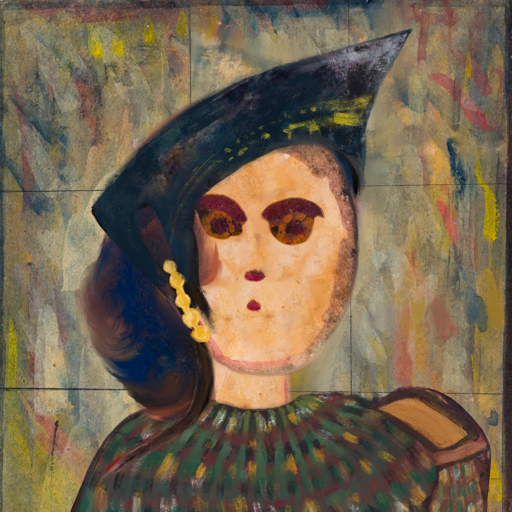
Background: GypsyMother, Head And Neck Front: Childish, Face Front: Doll, Bust: After_Raid, Hair Front: Mother_And_Son_Son, Head Accessory: Irani, Second Necklace: Blank, Necklace: Blank, Baby: Blank